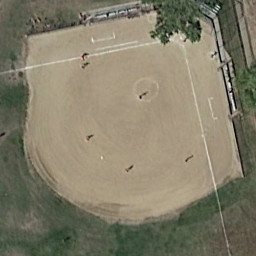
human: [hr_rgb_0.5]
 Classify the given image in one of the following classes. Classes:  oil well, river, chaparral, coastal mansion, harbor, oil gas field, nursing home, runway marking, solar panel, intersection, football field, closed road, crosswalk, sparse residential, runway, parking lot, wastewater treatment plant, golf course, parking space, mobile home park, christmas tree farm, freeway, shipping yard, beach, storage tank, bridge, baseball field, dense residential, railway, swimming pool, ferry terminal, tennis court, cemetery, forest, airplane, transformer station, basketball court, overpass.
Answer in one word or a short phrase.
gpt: baseball field